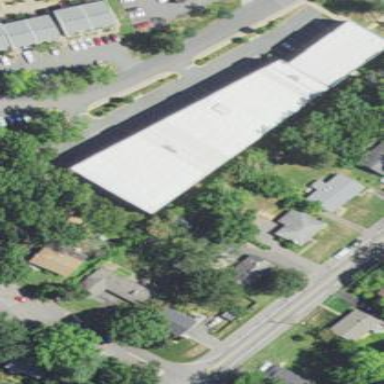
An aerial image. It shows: Storage rental shop located in building.